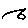
Label: hexagon